Question: What is the result of this measurement?
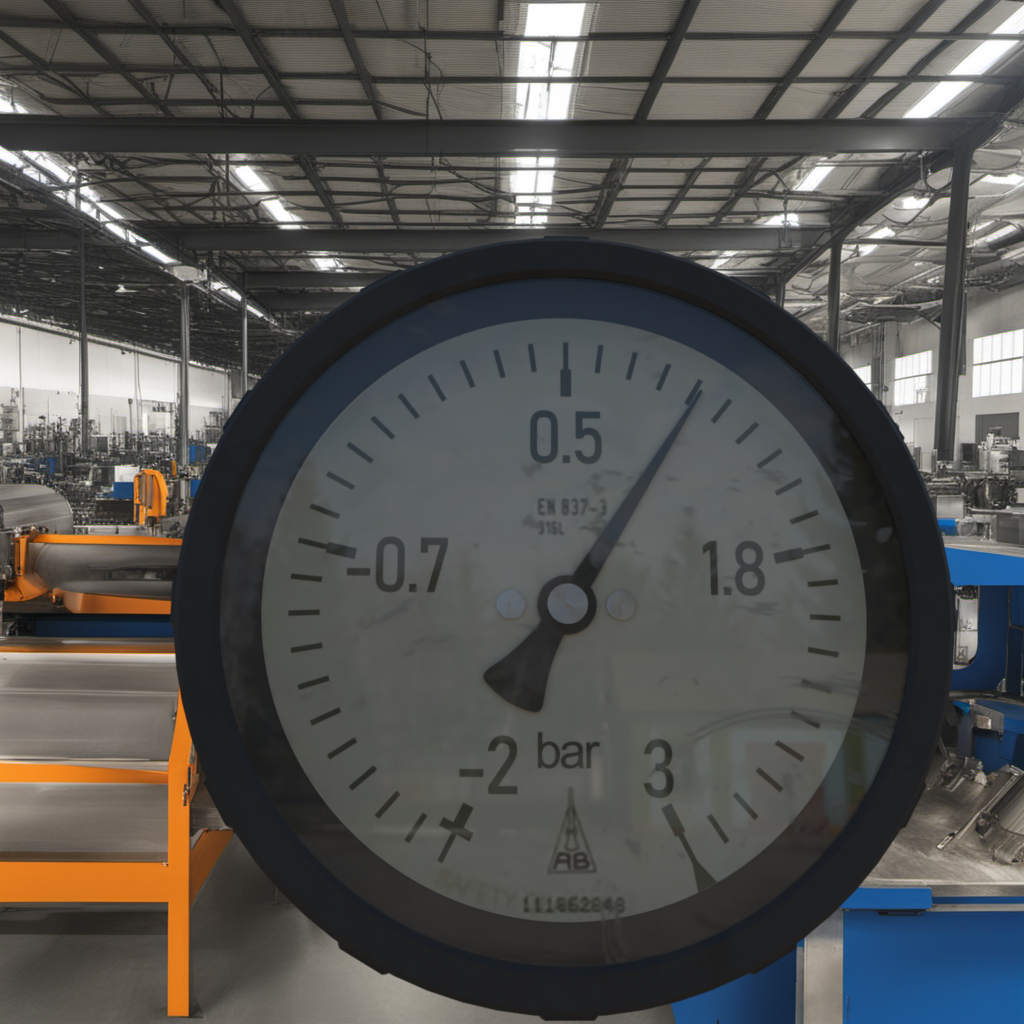
Answer: The result is 1.04
Question: What is the reading range of this measurement?
Answer: The range is from -2 to 3
Question: What is the minimum and maximum reading range of the measurement in the image?
Answer: The minimum value is -2 and the maximum value is 3